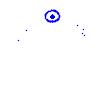
Particle: kaon